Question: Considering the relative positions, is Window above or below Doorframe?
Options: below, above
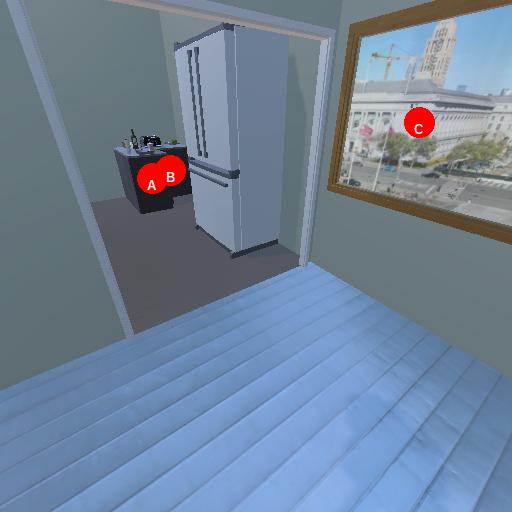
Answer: below